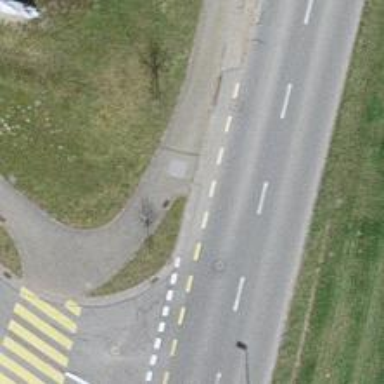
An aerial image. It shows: Cycleway.